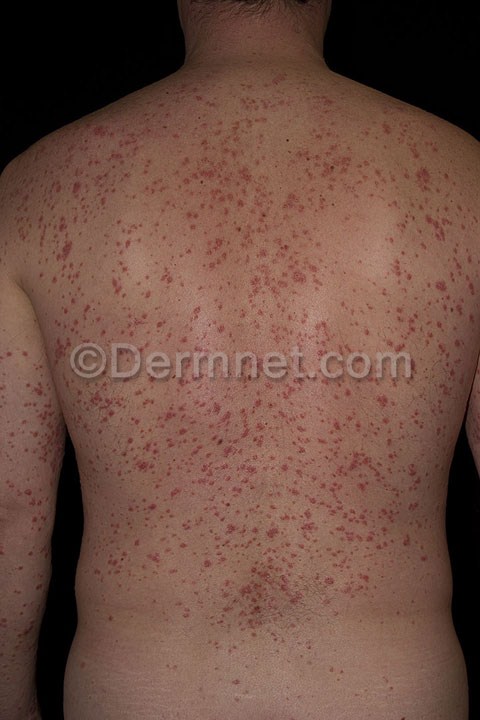
Disease: Psoriasis pictures Lichen Planus and related diseases